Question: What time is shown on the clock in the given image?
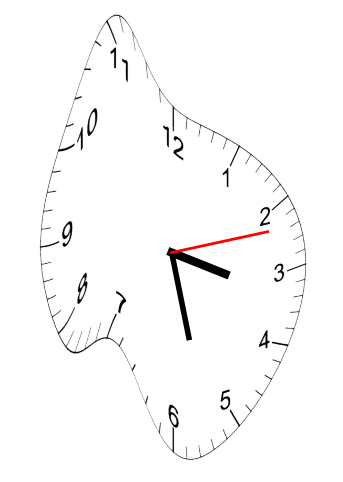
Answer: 03:27:12